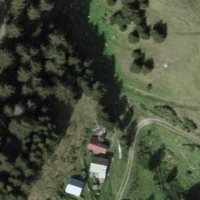
EUNIS habitat code: 26
Species observed at this site:
Vaccinium vitis-idaea